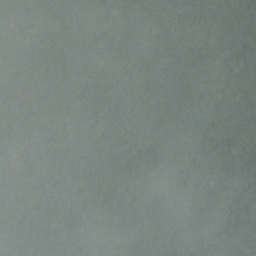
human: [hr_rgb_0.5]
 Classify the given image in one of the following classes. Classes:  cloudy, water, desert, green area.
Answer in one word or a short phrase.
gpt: cloudy